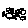
Label: circle